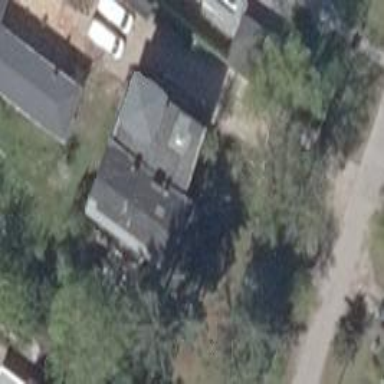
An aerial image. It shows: Detached building.